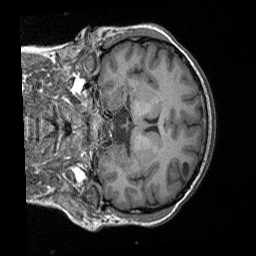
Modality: T1w
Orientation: coronal
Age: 30
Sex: female
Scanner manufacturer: siemens
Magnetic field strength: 3 T
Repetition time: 1.9 s
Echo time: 0.00252 s